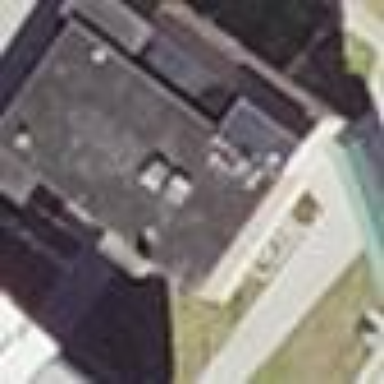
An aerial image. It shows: University building.